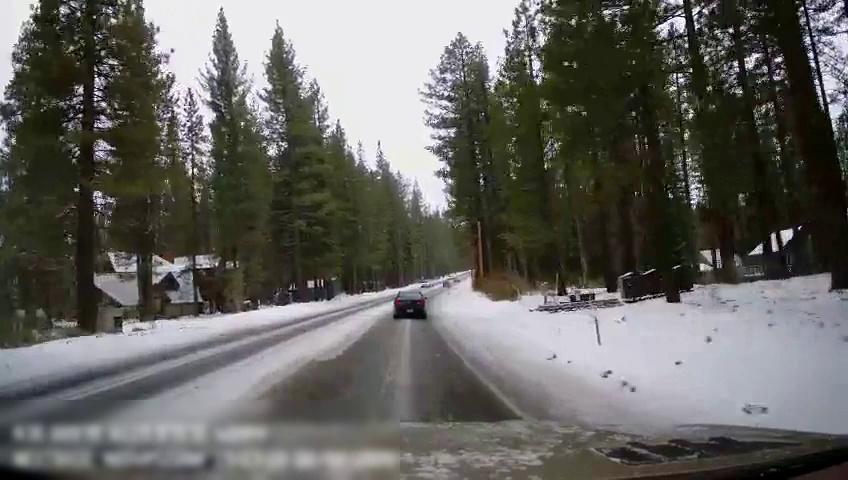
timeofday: Day
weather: Snowy
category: Drivable Space
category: Vehicles | SUV
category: Vehicles | Car
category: Lanes | Current Lane